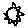
Label: sun